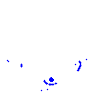
Particle: kaon